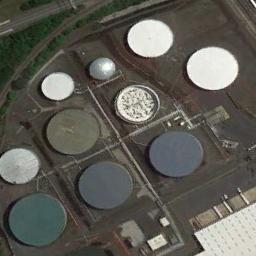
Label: storage_tank